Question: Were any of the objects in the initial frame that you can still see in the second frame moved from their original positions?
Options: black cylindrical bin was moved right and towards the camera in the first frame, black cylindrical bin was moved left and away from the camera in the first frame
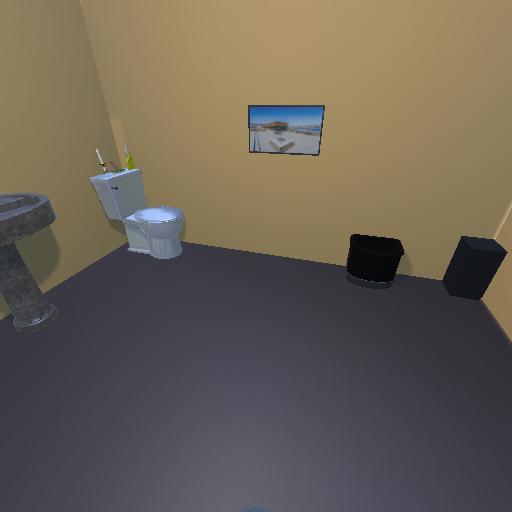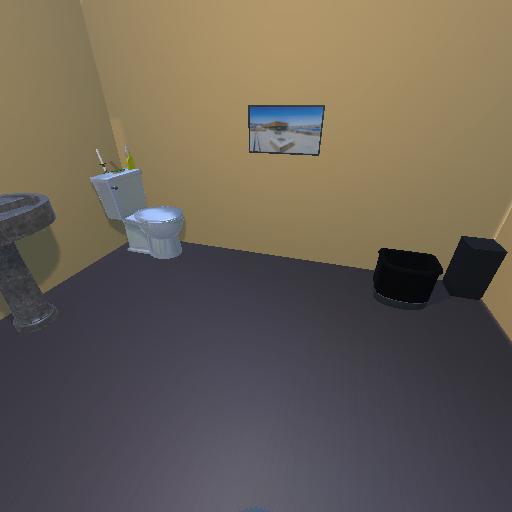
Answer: black cylindrical bin was moved right and towards the camera in the first frame